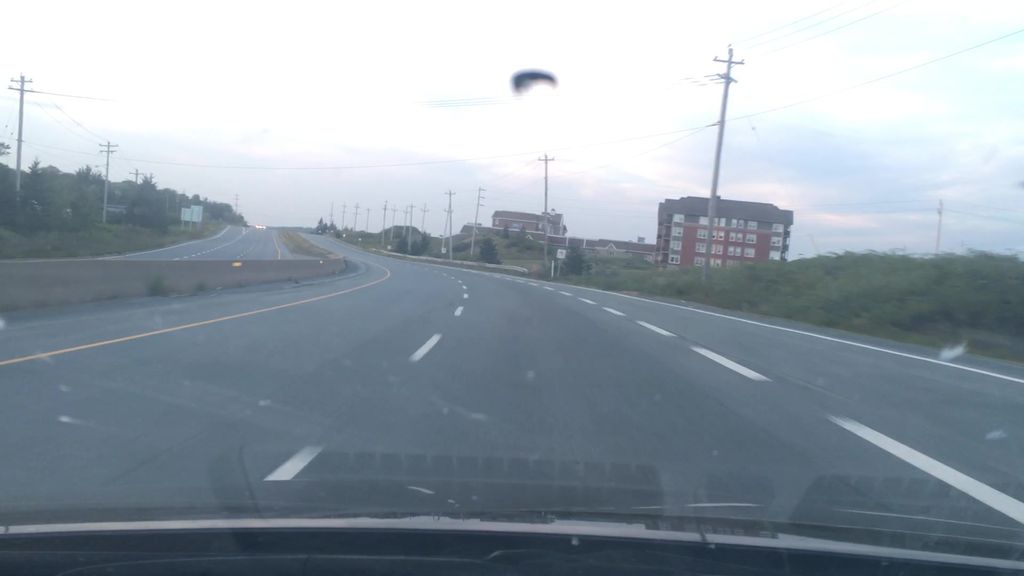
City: halifax